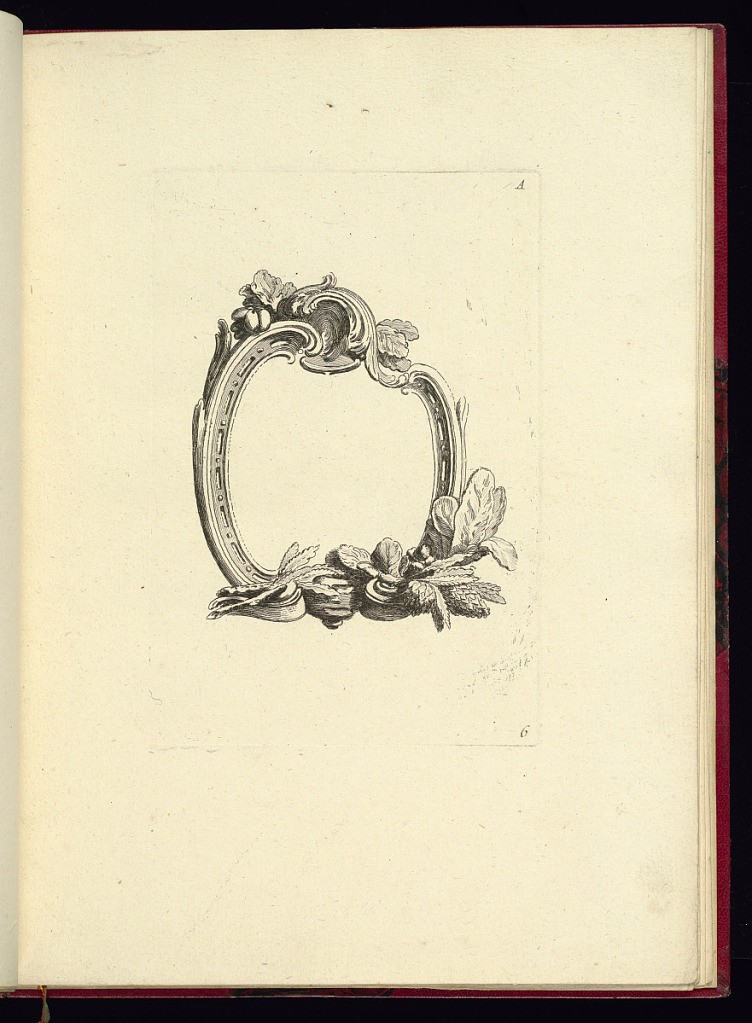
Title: Cartouche Design
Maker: Pierre-Philippe Choffard, French, 1730–1809
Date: ca.1760–75
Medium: Etching on laid paper
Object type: Print
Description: A rococo cartouche design featuring c-scrolls, foliage, fruit, or nuts, and scrolling acanthus leaves. The plate is numbered and lettered.